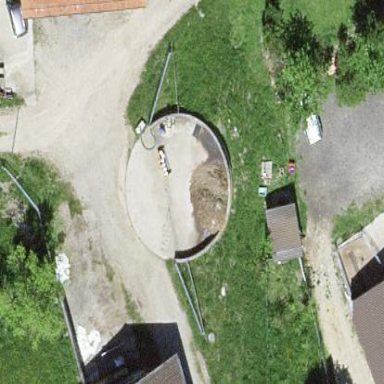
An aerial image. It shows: Slurry tank building.